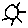
Label: sun